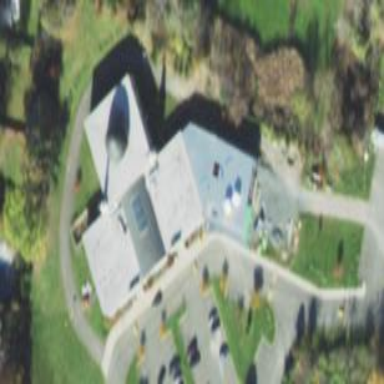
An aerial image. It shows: Building that serves as place of worship.